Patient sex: M
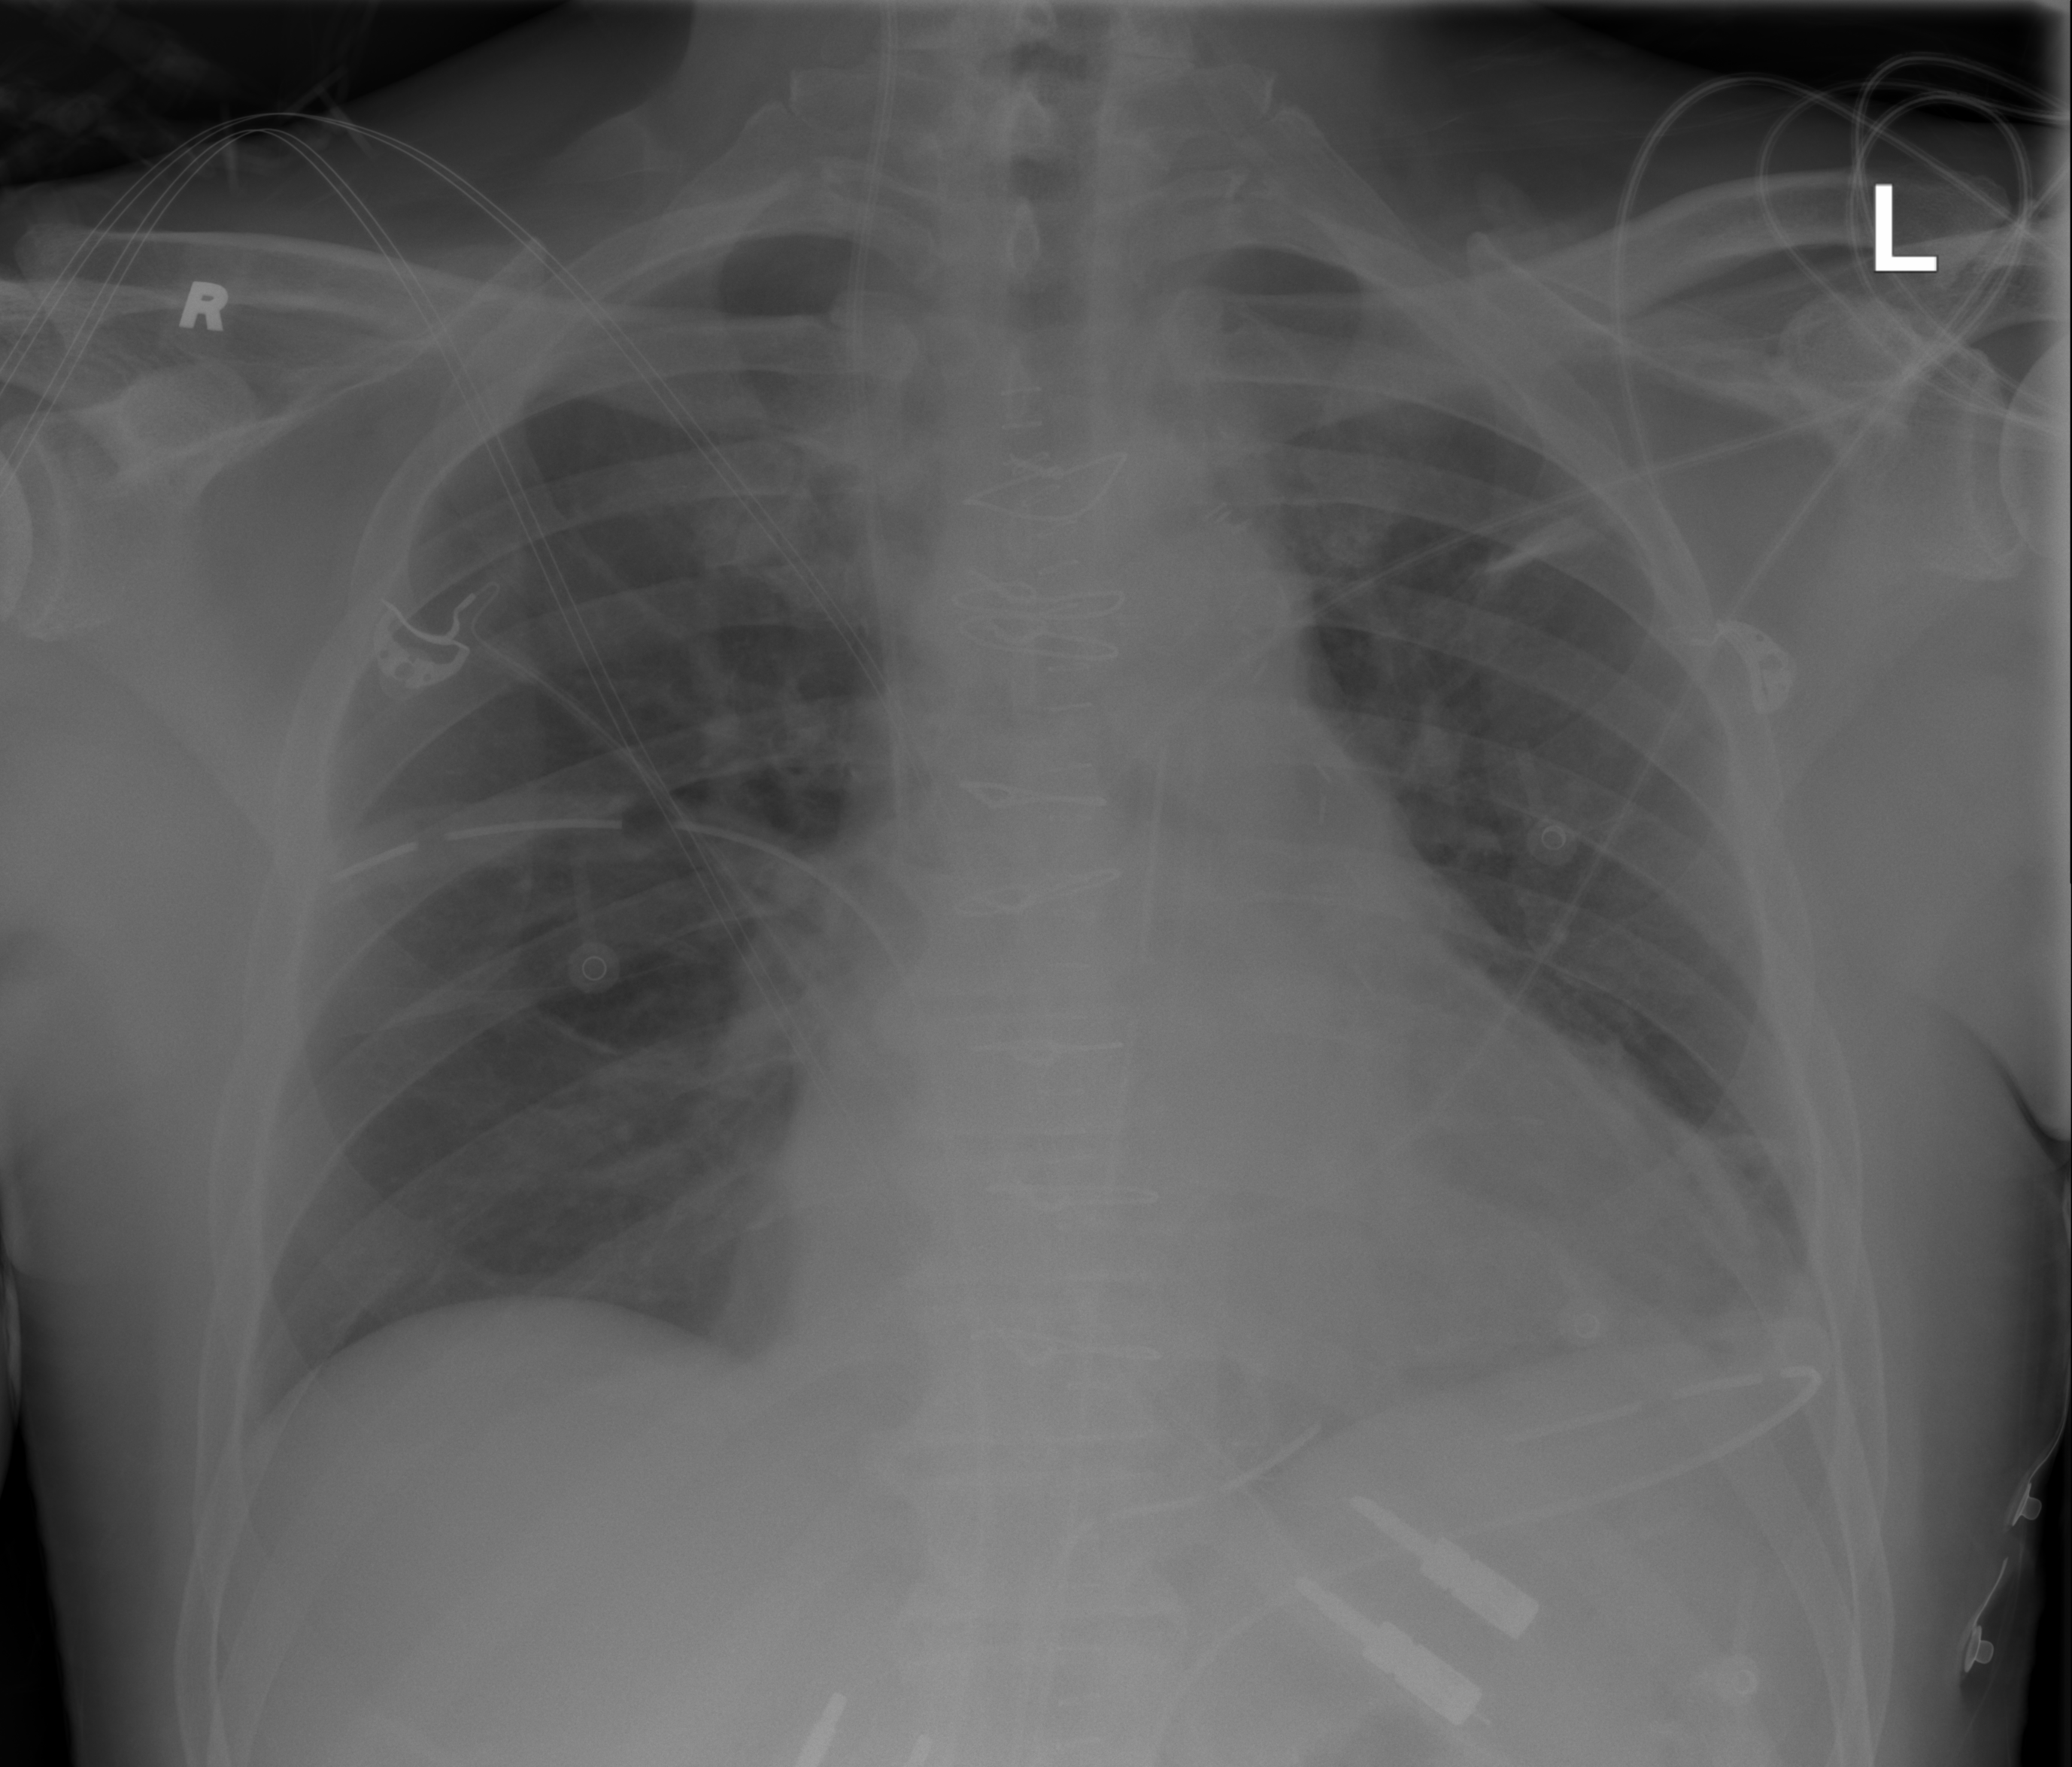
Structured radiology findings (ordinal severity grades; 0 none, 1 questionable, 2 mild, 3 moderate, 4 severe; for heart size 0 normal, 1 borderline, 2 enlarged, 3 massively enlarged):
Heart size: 2
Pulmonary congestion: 2
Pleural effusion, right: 0
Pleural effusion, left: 2
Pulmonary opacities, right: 0
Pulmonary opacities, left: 0
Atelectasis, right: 0
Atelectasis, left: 2